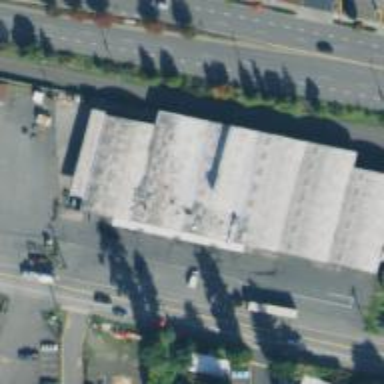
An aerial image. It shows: Building with trade shop.